Question: This falls over on the first elseif. Basically I have a load of dropdowns and I'm trying to work out which filters to select based on if people have selected the dropdown items or not.

'''
An unhandled exception of type 'System.NullReferenceException' occurred in
'''
Based On
'''
private void btnSearch_Click(object sender, EventArgs e)
{
if (ddCompany.SelectedItem.ToString() == null && ddStatus.SelectedItem.ToString() == null)
{
UpdateTicketsList("NO", "NO");
}
else if (ddCompany.SelectedItem.ToString() != null && ddStatus.SelectedItem.ToString() == null)
{
UpdateTicketsList(ddCompany.SelectedItem.ToString(), "NO");
}
else if (ddCompany.SelectedItem.ToString() == null && ddStatus.SelectedItem.ToString() != null)
{
UpdateTicketsList("NO", ddStatus.SelectedItem.ToString());
}
}
'''
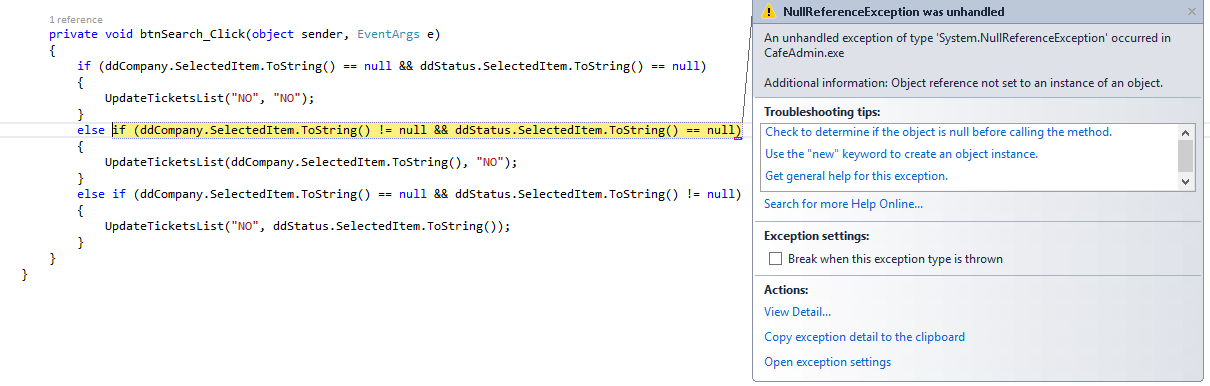
Answer: Calling 'ToString' on a 'null' object will result in a 'NullReferenceException'.
Remove the calls to 'ToString' in your if-statement expression and your code should work as expected :)